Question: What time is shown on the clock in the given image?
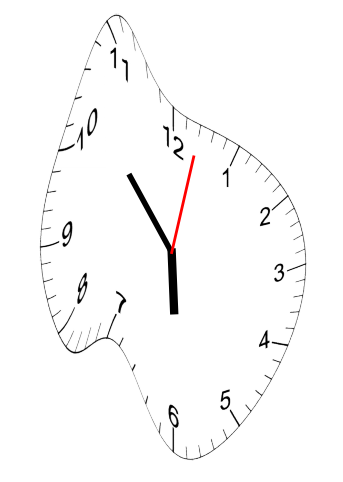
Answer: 05:53:02